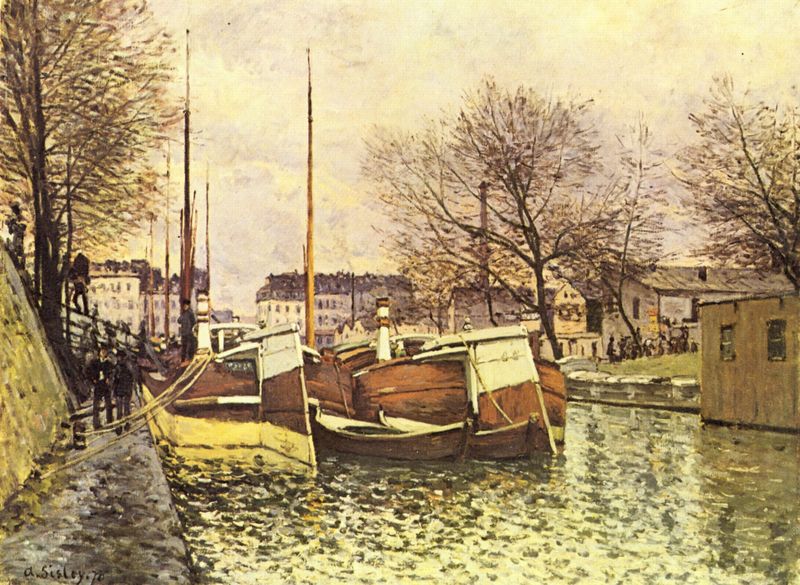
Titel: Kähne auf dem Kanal Saint-Martin in Paris
Künstler: Alfred Sisley
Standort: Winterthur
Institution: Sammlung Oskar Reinhart
Schlagwörter: baum, blau, gemälde, himmel, mann, wasser, weiß, wolken, bäume, fluss, gelb, grün, impressionismus, landschaft, menschen, stadt, ufer, äste, abend, braun, fenster, frankreich, grau, holz, hut, hüte, licht, männer, paris, schwarz, gebäude, haus, wiese, zylinder, leinen, mensch, bild, holland, niederlande, signatur, gracht, häuser, spiegelung, brücke, hütte, kanal, sonne, gold, england, boot, boote, handel, kahn, kamin, ruder, schornstein, schuppen, schiff, schiffe, segel, segelboot, wellen, liegen, fassaden, mast, segelschiff, creme, dächer, mauer, allee, violett, kahl, linien, herbst, winter, idylle, fabrik, sigantur, hafen, kähne, seine, kai, kaimauer, masten, quai, pier, seile, steg, treppe, impressionistisch, geländer, warten, abendstimmung, segelboote, taue, stadtansicht, flusslandschaft, bootshaus, geäst, sisley, wolkne, niederländer, alfred sisley, anker, treidelpfad, anlegestelle, baracke, amsterdam, ufermauer, pointilistisch, segelmast, flussufer, beiboot, alfred, tampen, a. sisley, bootsschuppen, bottshaus, kanel, sissley, 1870, #grau, winterstimmung